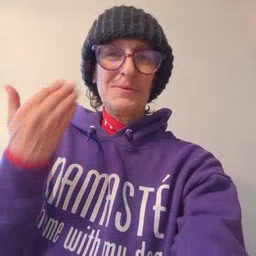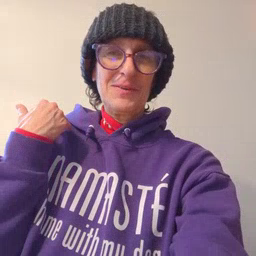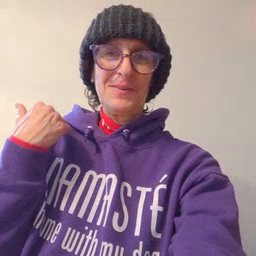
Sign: before